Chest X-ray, PA view. Patient: 44 years old, sex F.
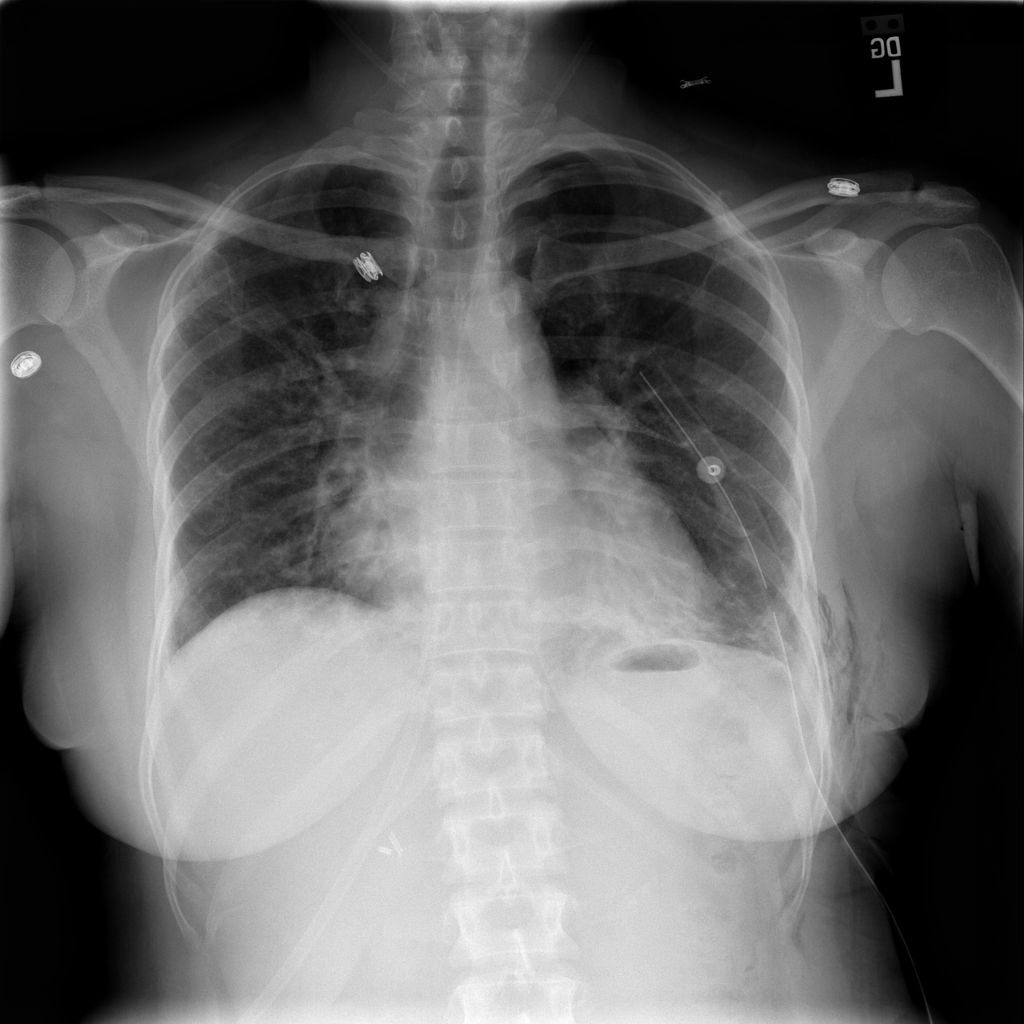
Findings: Atelectasis, Emphysema, Pneumothorax